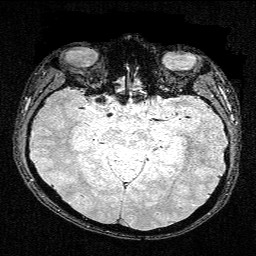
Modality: FLASH
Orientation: coronal
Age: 26
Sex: male